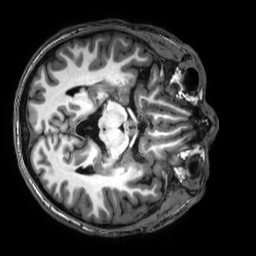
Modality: T1w
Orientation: axial
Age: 24
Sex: male
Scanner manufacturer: philips
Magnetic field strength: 3 T
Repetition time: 0.008105 s
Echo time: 0.003706 s